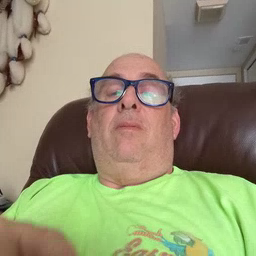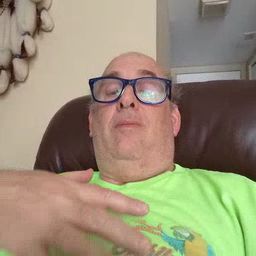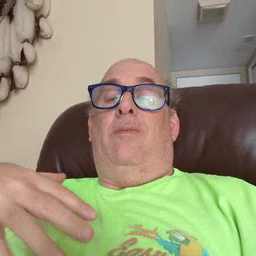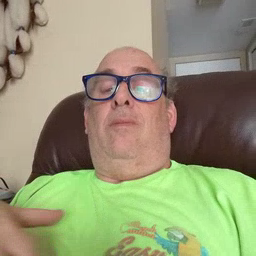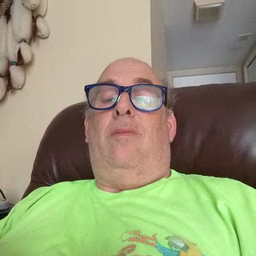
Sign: zebra